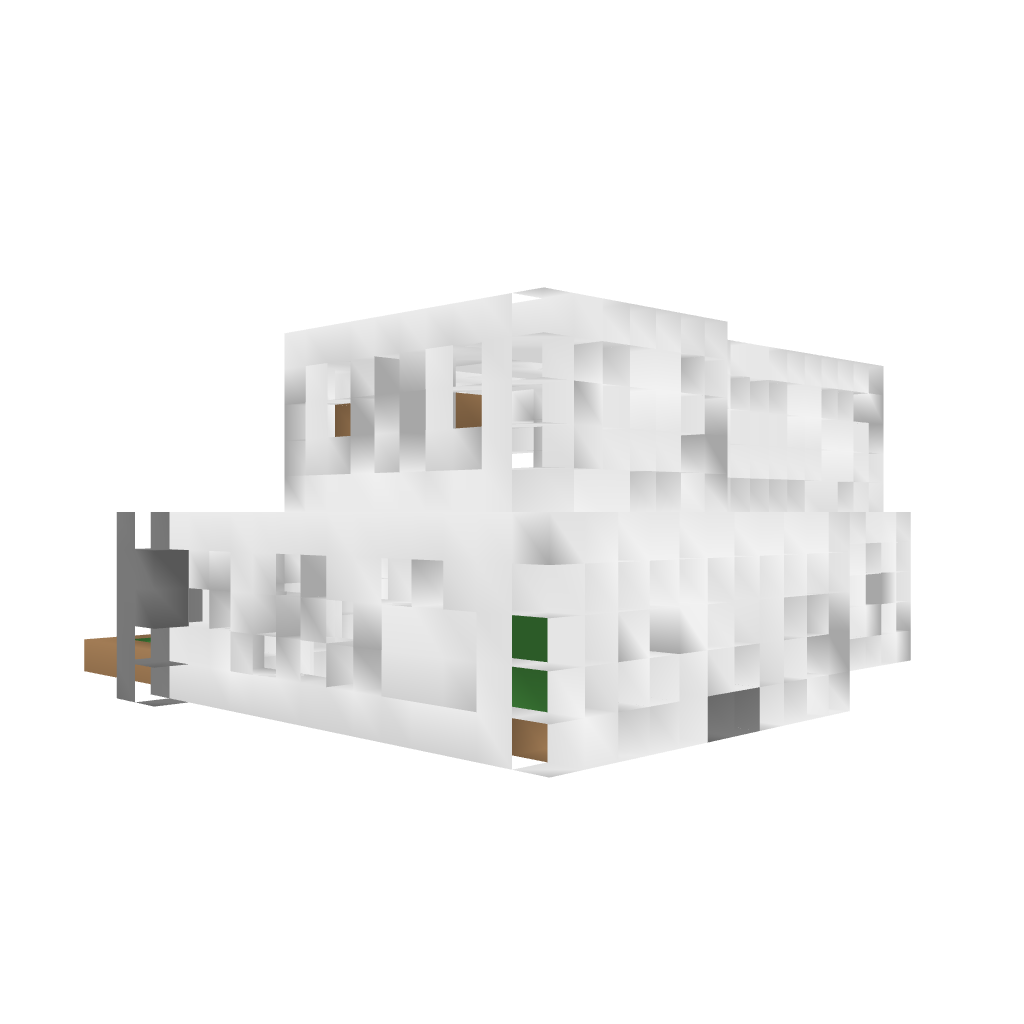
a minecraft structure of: Modern House bad low quality